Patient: sex M, age 42
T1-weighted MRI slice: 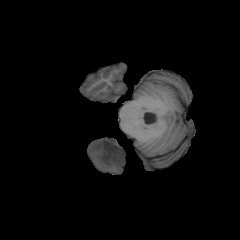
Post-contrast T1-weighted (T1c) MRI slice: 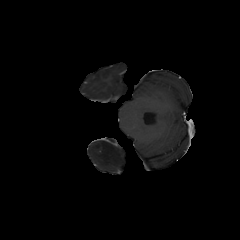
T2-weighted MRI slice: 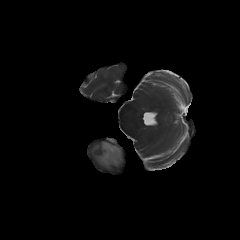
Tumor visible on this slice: yes
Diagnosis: Astrocytoma, IDH-mutant
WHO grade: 2